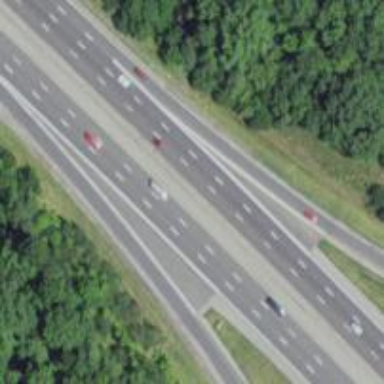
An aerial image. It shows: Asphalt motorway.